Question: I am trying to understand Jekyll.
I'm using Kramdown as the markdown processor.
There is a bizzarre difference in the way mathjax is processed in title and content.
Say I want to write
In the front matters of a post I have to write something like this:
'''
---
title: \(\sqrt x\)
---
'''
But in the content of the post I have to write:
'''
\(\sqrt x\)
'''
If I do '\(\sqrt x\)' in the title the appearence in the webpage will be mangled.
If I do '\(\sqrt x\)' in the content of the post I'll get single brakets with the literal inside '(\sqrt x)'
Why? Can someone explain how strings in these two are treated and why they are treated differently?
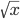
Answer: Text in the frontmatter (metadata) is not parsed as Markdown. In fact, Jekyll strips the frontmatter from the document before passing it to Kramdown. Kramdown never even sees the frontmatter. Therefore your "title" is passed through as-is, no escaping needed. If it helps, the frontmatter is not part of Markdown. It is an add-on that is Jekyll specific.
In contrast, within the Markdown text, the mathjax needs to be escaped. Some mathjax syntax conflicts with Markdown syntax, so the parser needs to be told what is mathjax and what is not. That is accomplished by surrounding the mathjax with the proper deliminators. The Markdown parser then strips the escape characters from the content, but otherwise leaves the content unchanged.
Remember that the mathjax syntax is actually parsed and converted to a properly formatted equation by JavaScript within the browser. The HTML generated by Kramdown/Jekyll still contains the unparsed mathjax syntax. But as we have two different paths there are two slightly different ways to get to the same output.